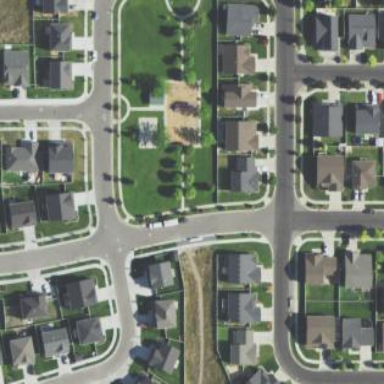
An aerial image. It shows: Residential area composed of single-family homes.